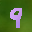
Label: 9